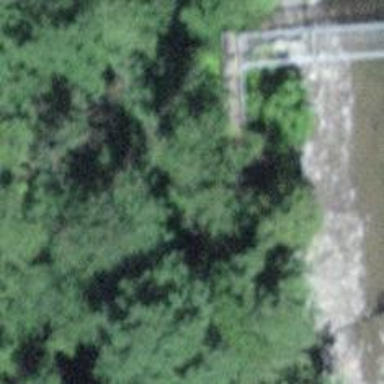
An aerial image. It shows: Path on bridge.